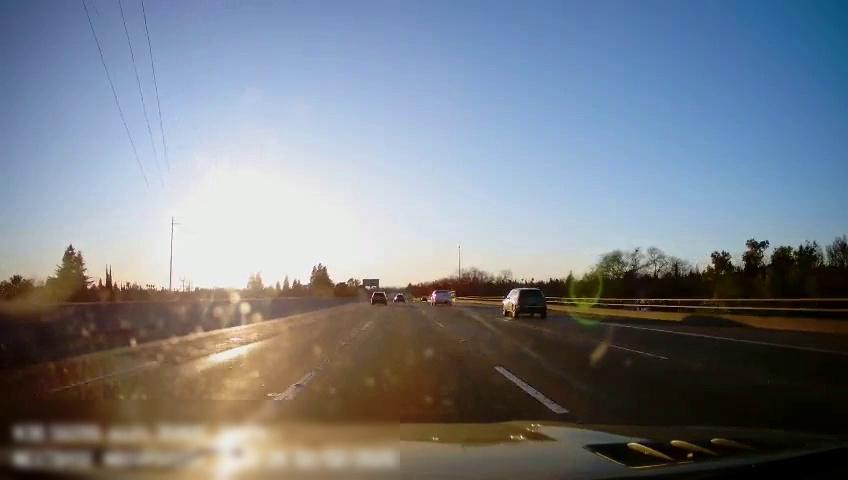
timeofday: Day
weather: Sunny
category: Drivable Space
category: Vehicles | Truck
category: Vehicles | SUV
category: Vehicles | Car
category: Vehicles | SUV
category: Lanes | Alternate Lane
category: Lanes | Current Lane
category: Lanes | Current Lane
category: Lanes | Alternate Lane
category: Lanes | Alternate Lane
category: Traffic | Signs